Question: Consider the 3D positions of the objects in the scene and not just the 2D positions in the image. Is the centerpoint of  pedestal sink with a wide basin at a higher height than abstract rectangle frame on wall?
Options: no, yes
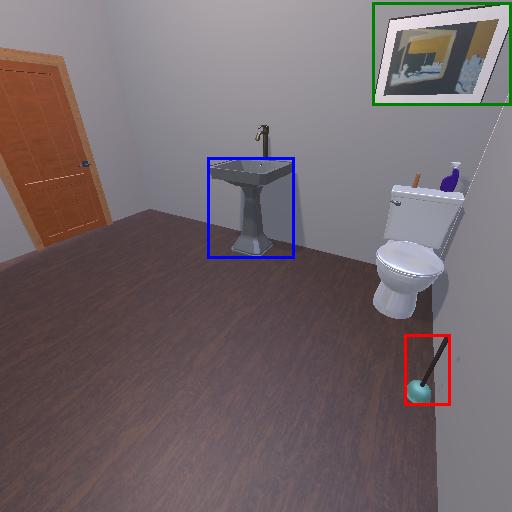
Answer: no